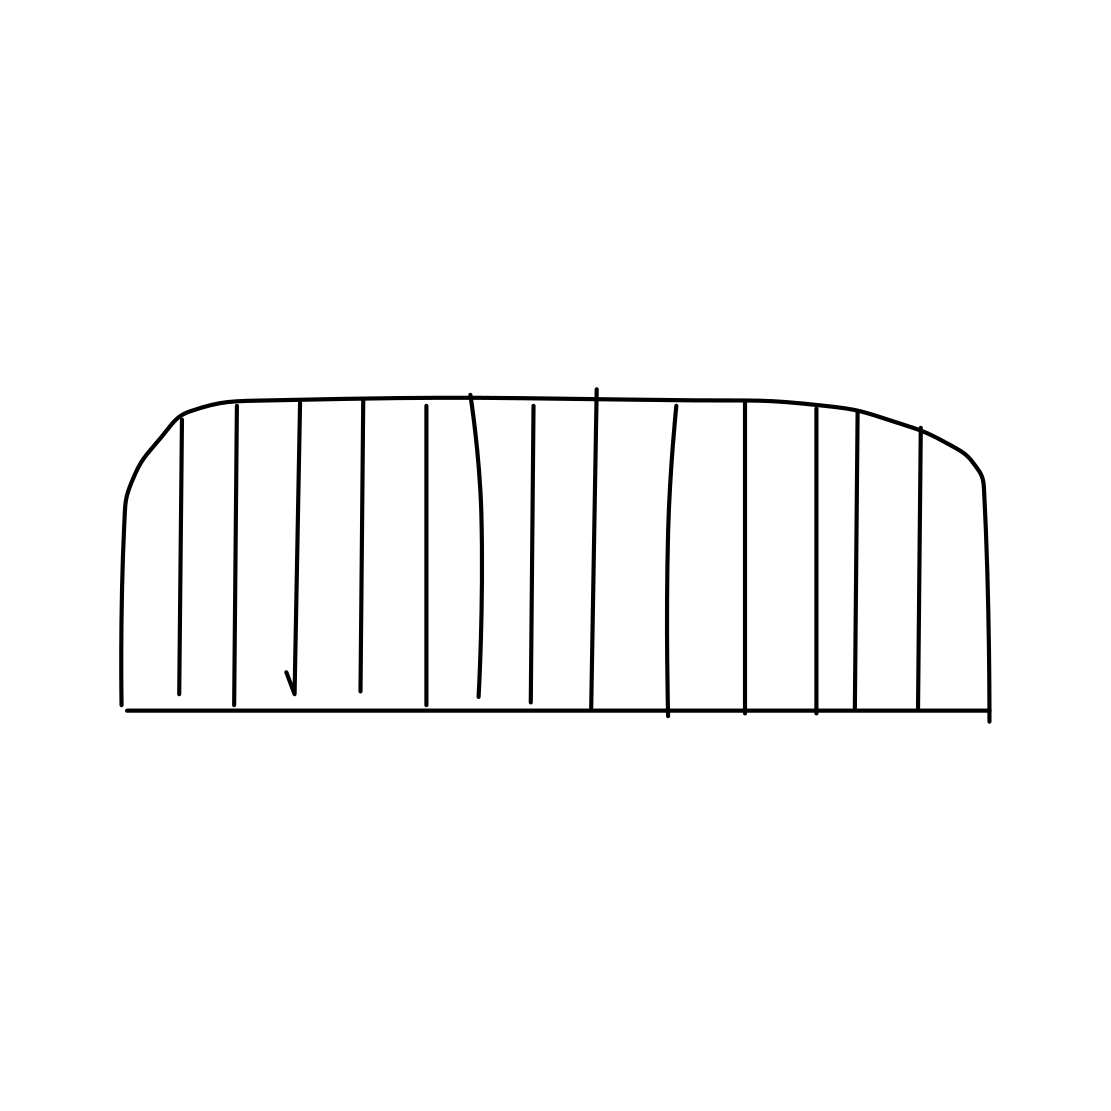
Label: bread